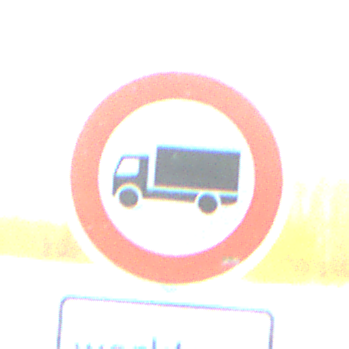
Verkehrszeichen: VerbotFuerKraftfahrzeugeUeberDreiKommaFuenfTonnen
Zusatzzeichen unten: ZeitangabenMitBeschraenkungAufWochentage1
Umgebung: Outdoor, Nature
Tageszeit: SunriseSunset
Wetter: Clear
Licht: Natural
Jahreszeit: Winter
Kontrast: LowContrast